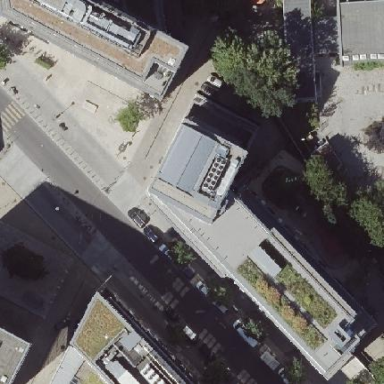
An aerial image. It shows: Part of building.